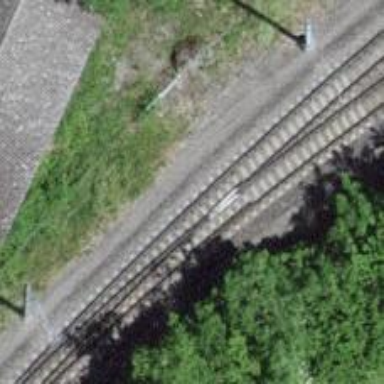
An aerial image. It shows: Narrow-gauge railway track with electrified contact line. The railway has one track.